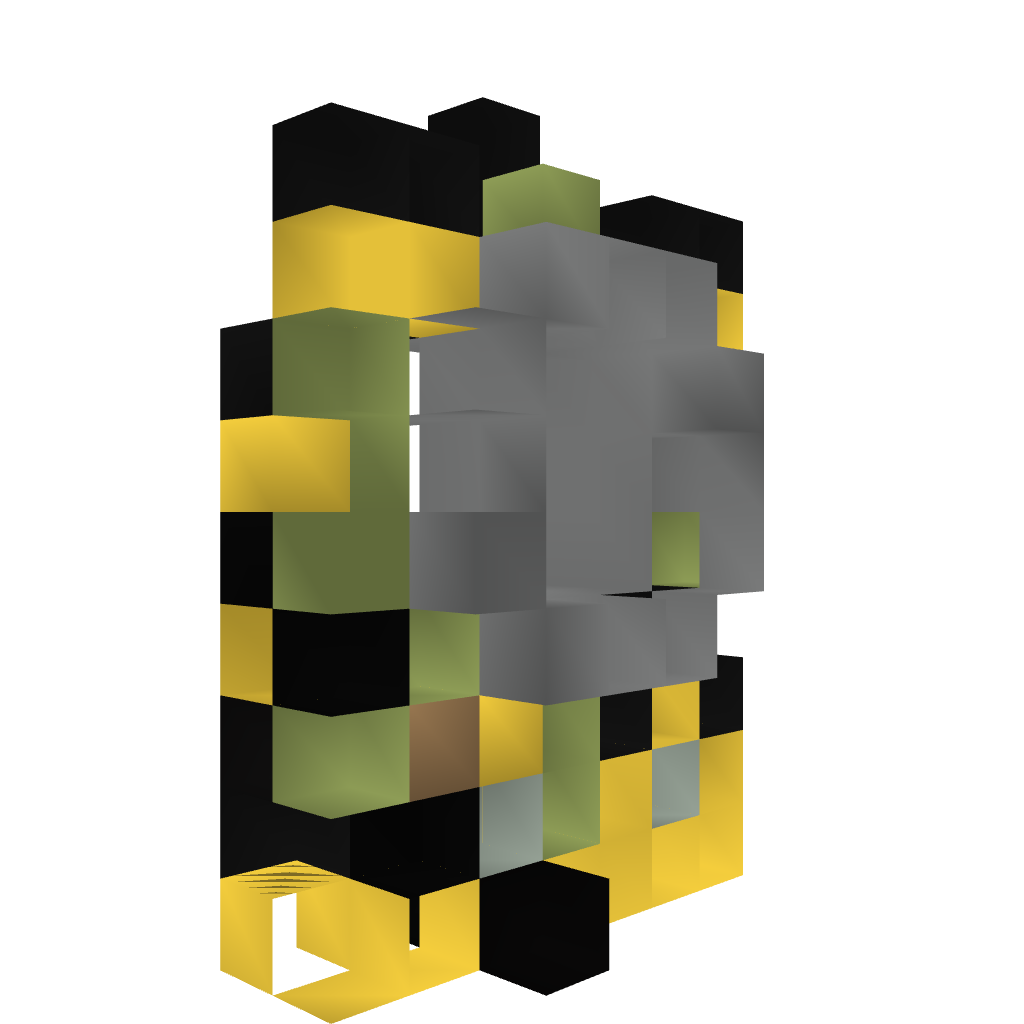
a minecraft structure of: Door 3x3